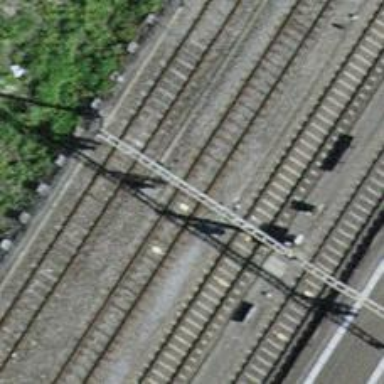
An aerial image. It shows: Railway signal.